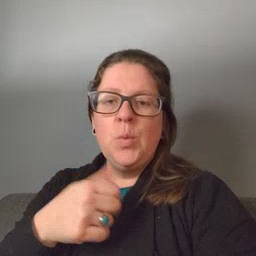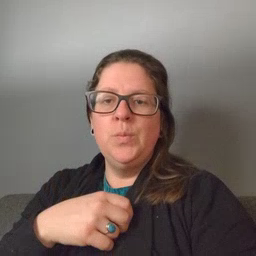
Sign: tomorrow